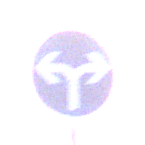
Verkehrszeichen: VorgeschriebeneFahrtrichtungRechtsOderLinks
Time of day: SunriseSunset
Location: Outdoor (Urban)
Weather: Clear
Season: NotSpecified
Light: Natural